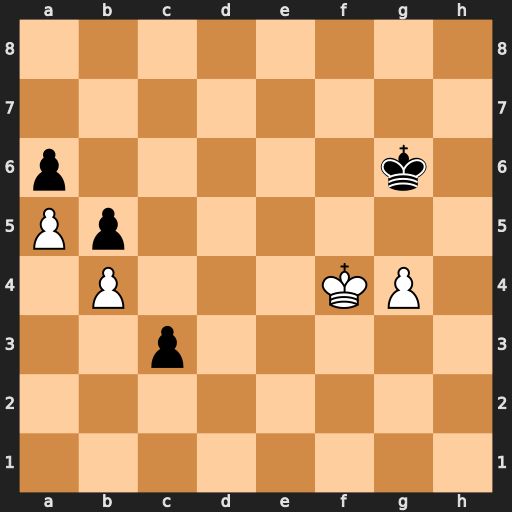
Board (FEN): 8/8/p5k1/Pp6/1P3KP1/2p5/8/8
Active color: w
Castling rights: -
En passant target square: -
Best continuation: Ke3 c2 Kd2 c1=Q+ Kxc1